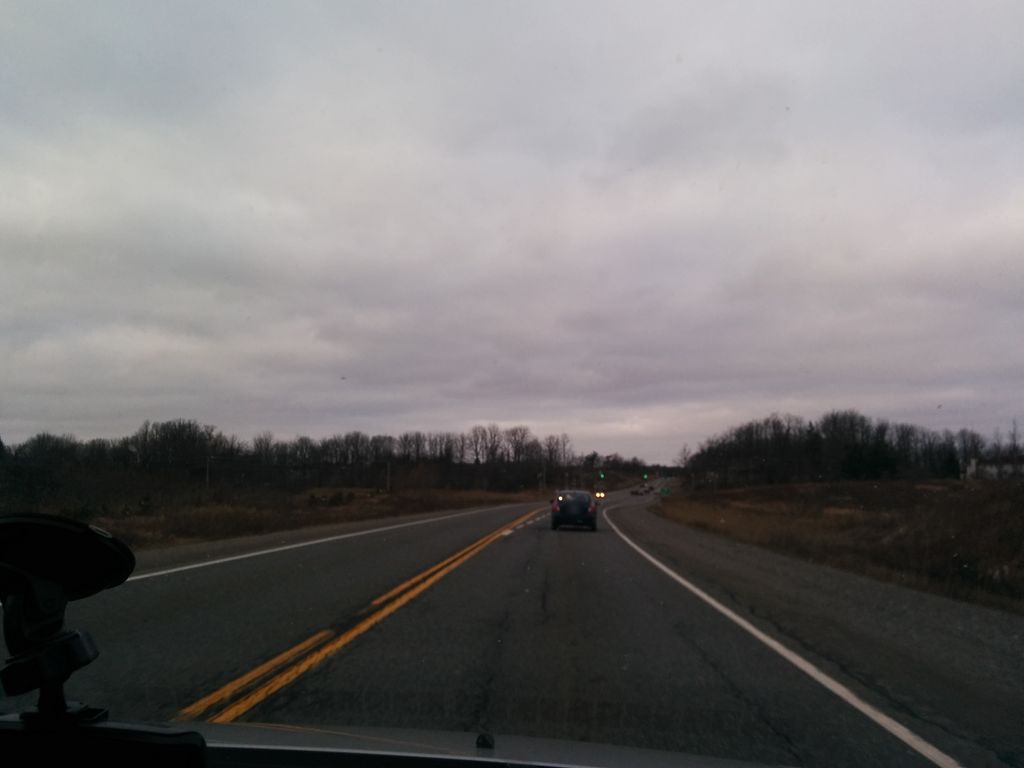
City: hamilton